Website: crate-barrel
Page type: address-validator
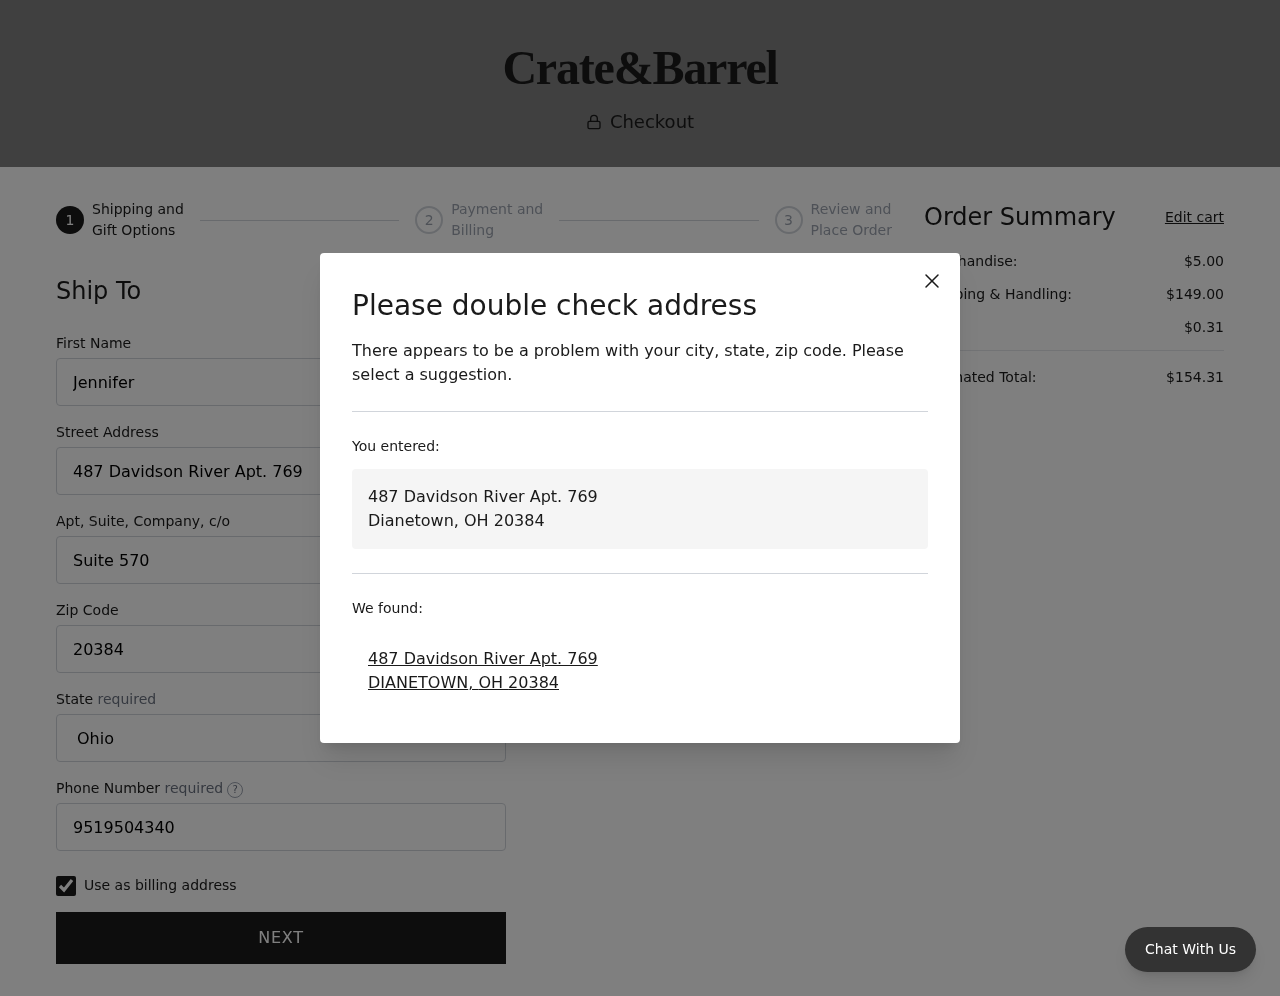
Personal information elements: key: PII_CITY
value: Dianetown
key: PII_CITY
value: DIANETOWN
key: PII_FIRSTNAME
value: Jennifer
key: PII_PHONE
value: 9519504340
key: PII_POSTCODE
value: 20384
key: PII_STATE
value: Ohio
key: PII_STATE_ABBR
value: OH
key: PII_STREET
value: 487 Davidson River Apt. 769
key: PII_STREET2
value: Suite 570
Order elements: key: ORDER_SUBTOTAL
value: $5.00
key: ORDER_SHIPPING_COST
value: $149.00
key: ORDER_TAX
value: $0.31
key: ORDER_TOTAL
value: $154.31